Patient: sex F, age 36
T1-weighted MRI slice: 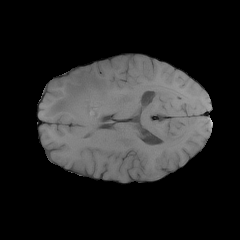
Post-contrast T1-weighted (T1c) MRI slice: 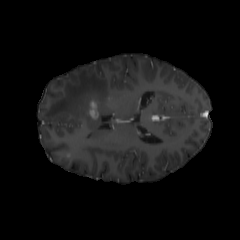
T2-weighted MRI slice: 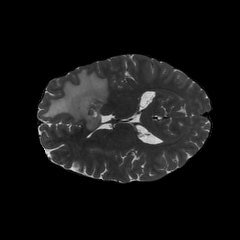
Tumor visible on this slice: yes
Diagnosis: Glioblastoma, IDH-wildtype
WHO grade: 4